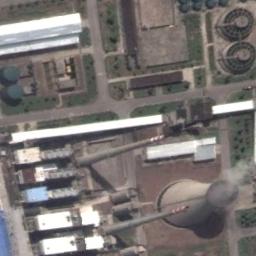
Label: thermal_power_station